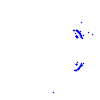
Particle: pion